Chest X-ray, AP view. Patient: 20 years old, sex F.
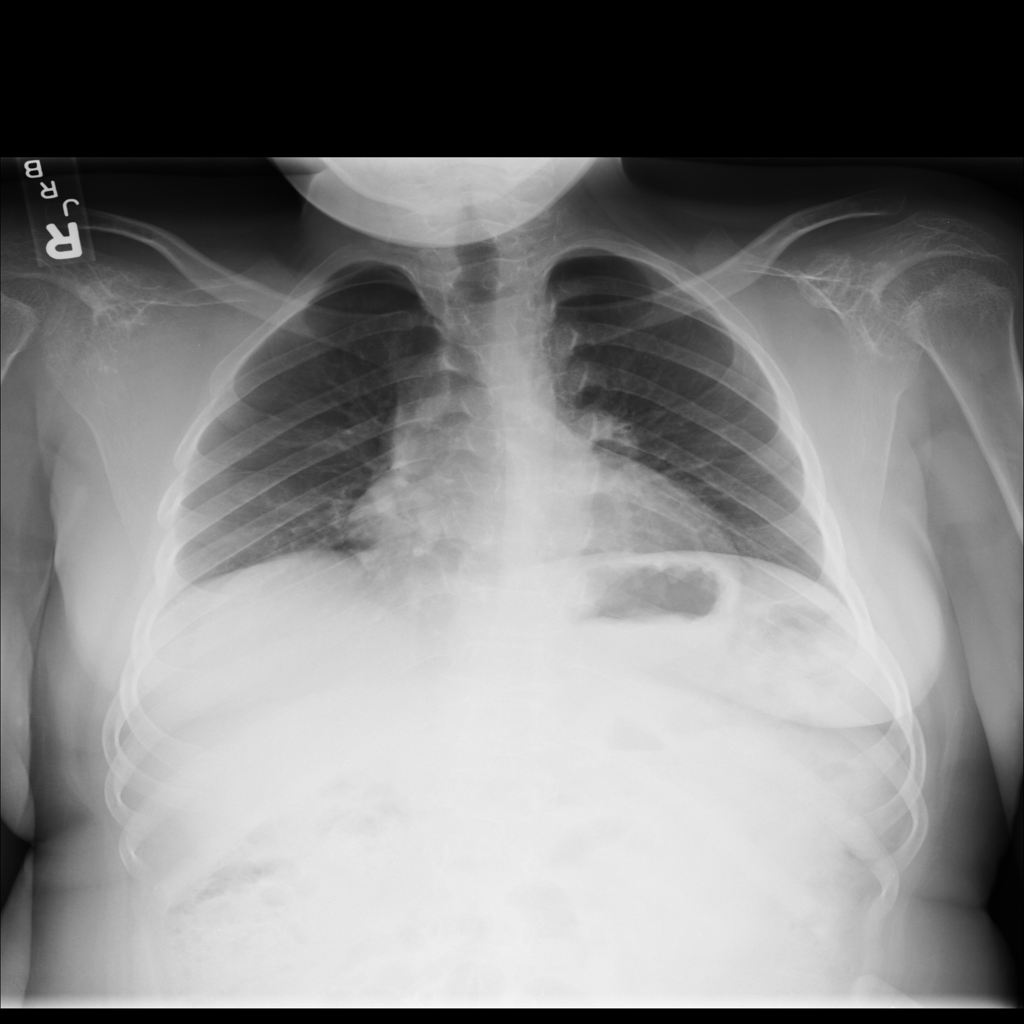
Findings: No Finding